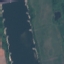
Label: River